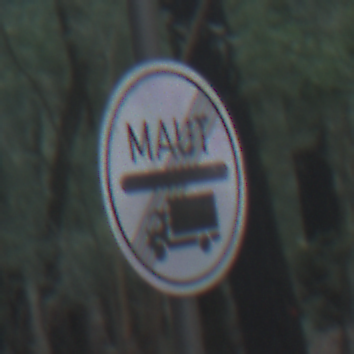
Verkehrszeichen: EndeMautpflicht
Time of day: SunriseSunset
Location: Outdoor (Nature)
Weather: NotSpecified
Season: Autumn
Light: Natural